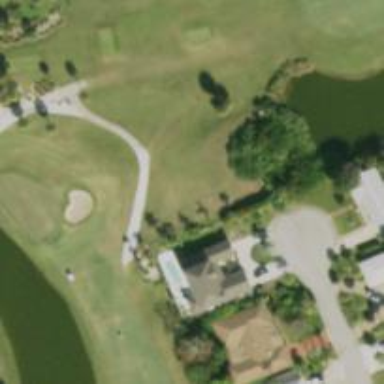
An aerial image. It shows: Path designed for golf carts.